Aerial crown-view tile of a tropical tree (Barro Colorado Island, Panama), acquired 20250414:
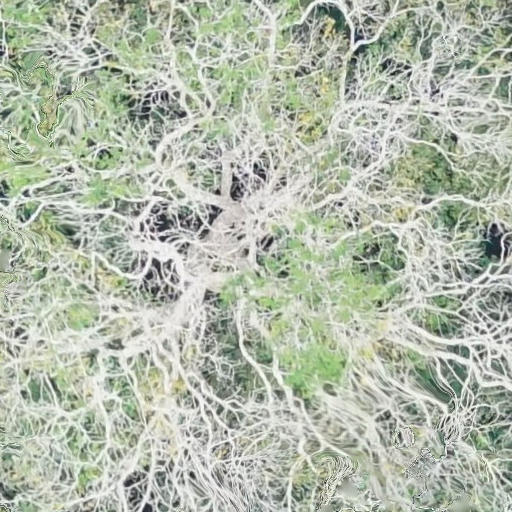
Species: Dipteryx oleifera
GBIF accepted scientific name: Dipteryx oleifera
Crown area: 718.326 m²